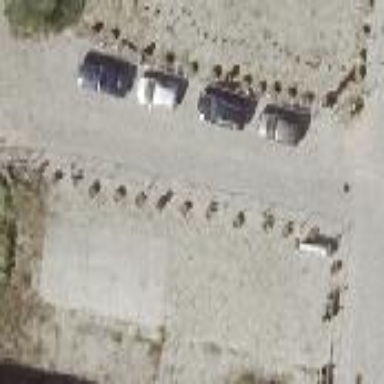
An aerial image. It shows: Parking area with sett surface.